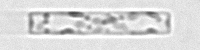
Label: Leptocylindrus